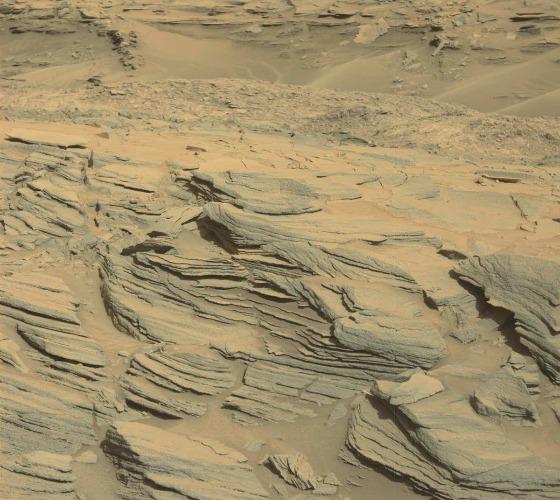
Terrain classes present: Bedrock, Gravel / Sand / Soil, Rock, Shadow